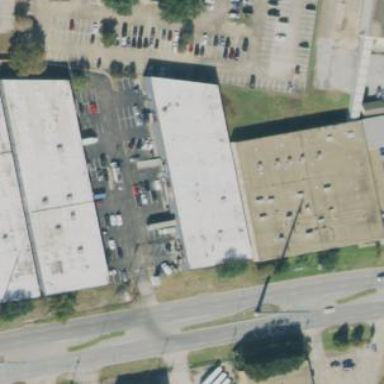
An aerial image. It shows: Warehouse.